Interaction volume radius: 5 \u00c5
Interaction volume height: 30 \u00c5
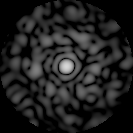
Disorder parameter: 0.811